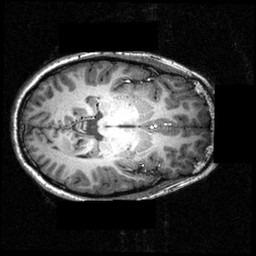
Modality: T1w
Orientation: axial
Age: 26
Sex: female
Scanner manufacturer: siemens
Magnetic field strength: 3.951 T
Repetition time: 1.5 s
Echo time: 0.00335 s